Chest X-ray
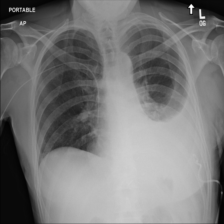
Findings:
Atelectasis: negative
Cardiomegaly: negative
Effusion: positive
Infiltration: negative
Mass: negative
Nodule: negative
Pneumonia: negative
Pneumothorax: negative
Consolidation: negative
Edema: negative
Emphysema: negative
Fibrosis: negative
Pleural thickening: negative
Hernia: negative